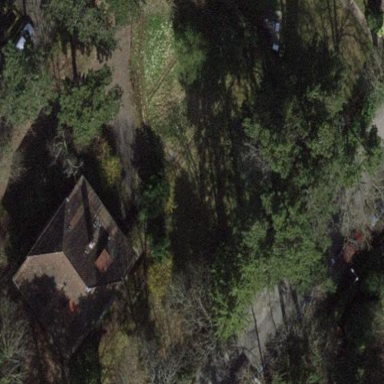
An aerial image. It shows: Garden enclosed by fence.